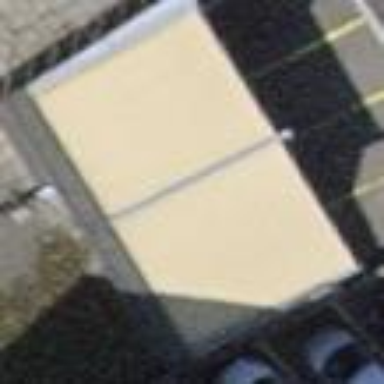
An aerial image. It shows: Building that serves as bar.